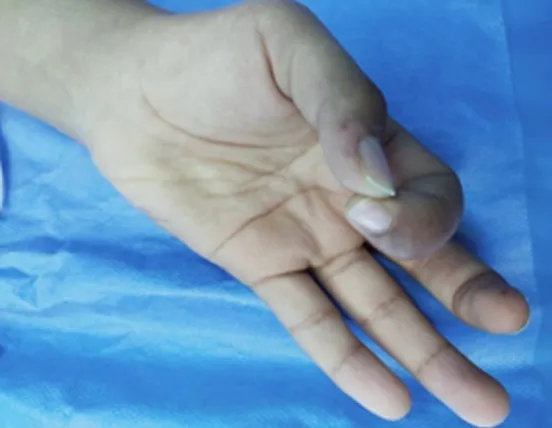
deficit of digital pollicis pincer.
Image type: medical_photograph (other_medical_photograph)